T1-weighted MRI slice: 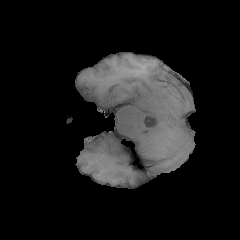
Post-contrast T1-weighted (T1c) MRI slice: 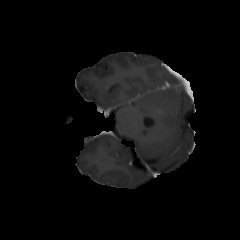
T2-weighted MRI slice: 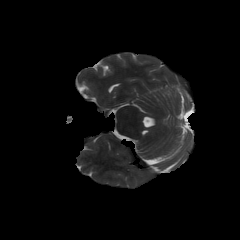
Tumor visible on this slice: no